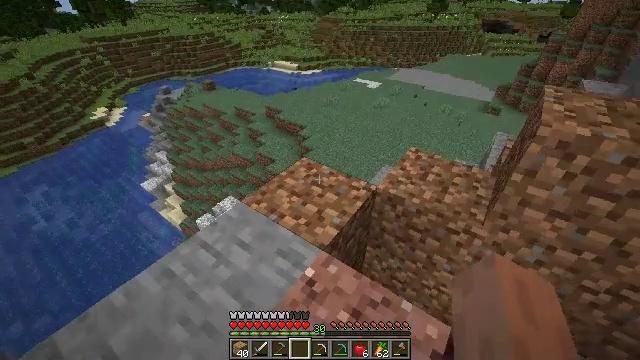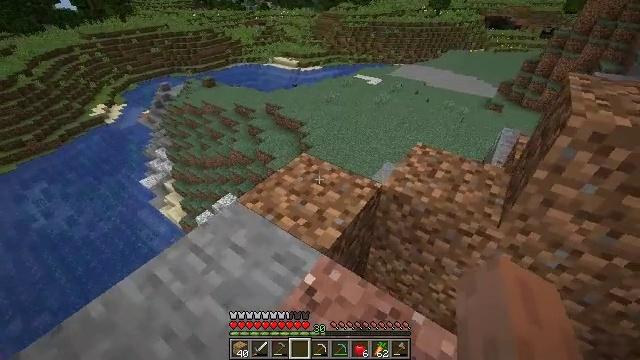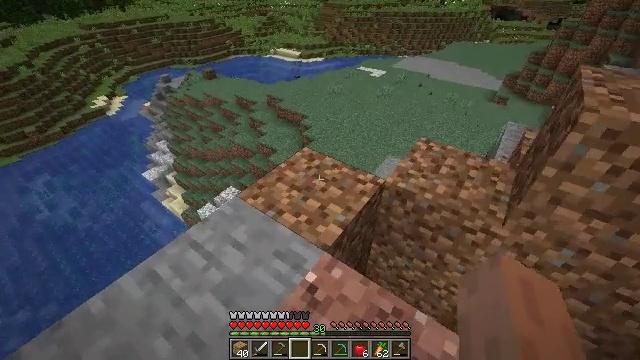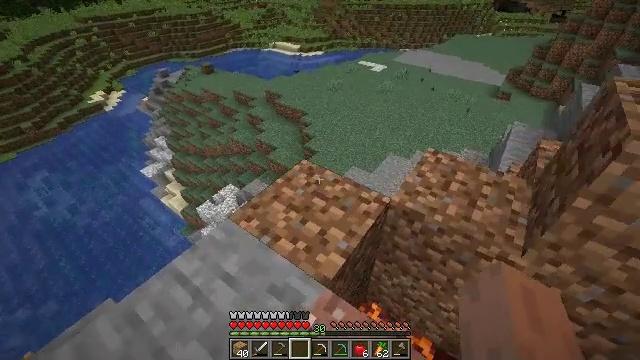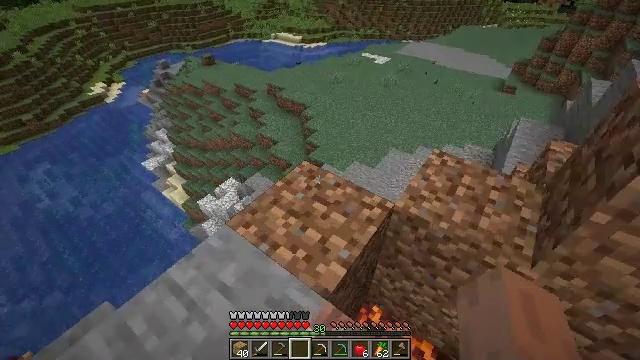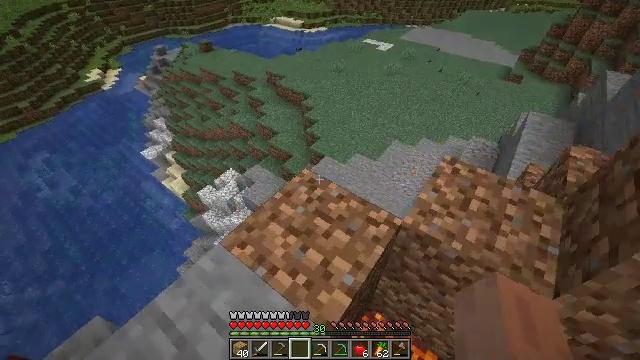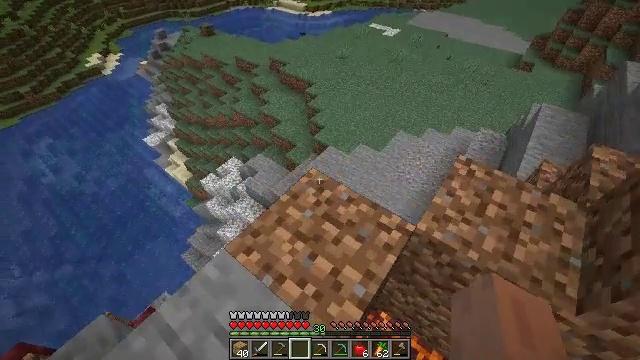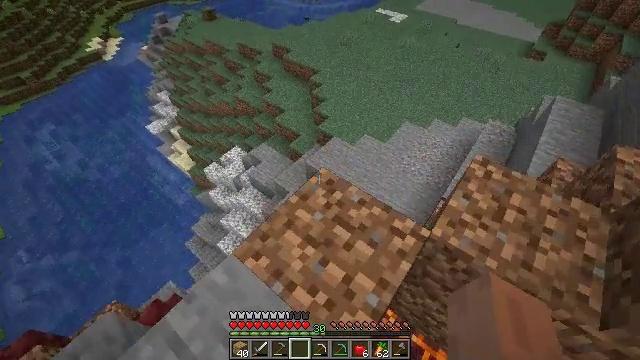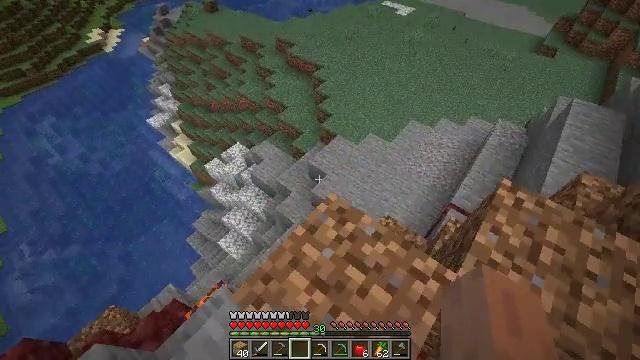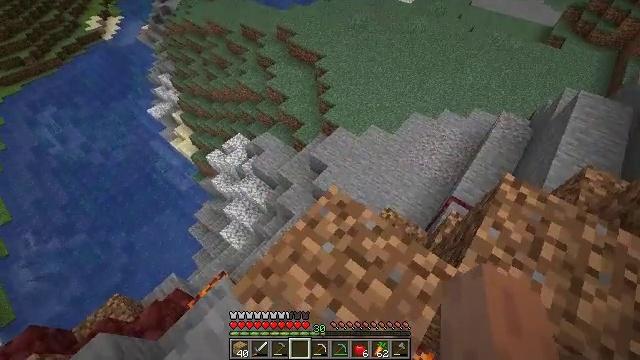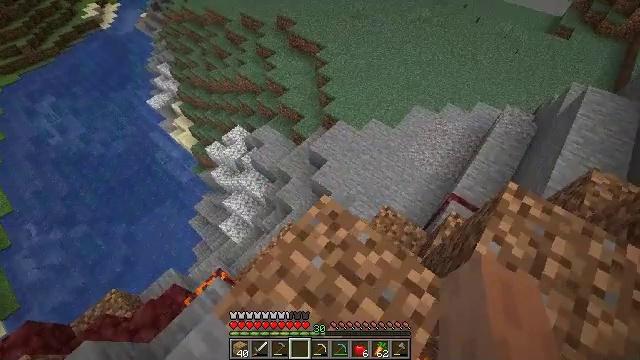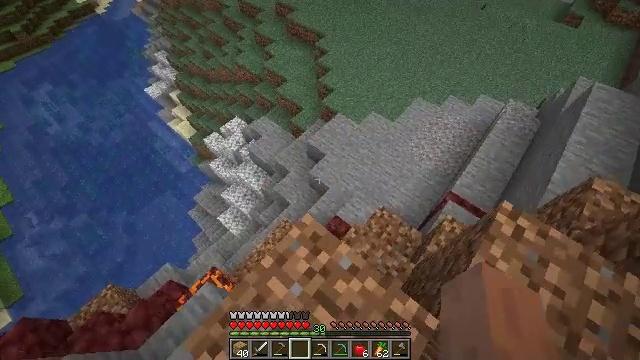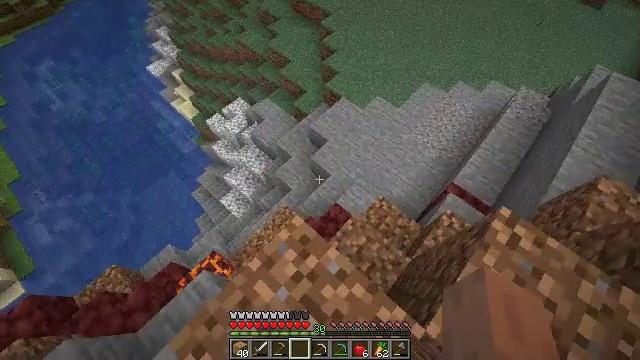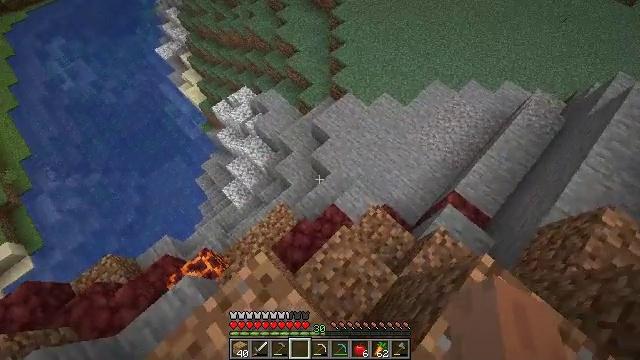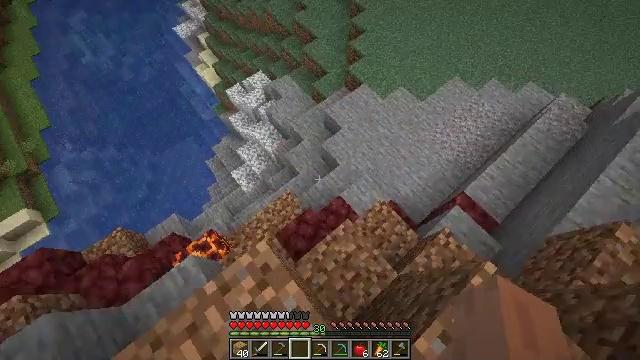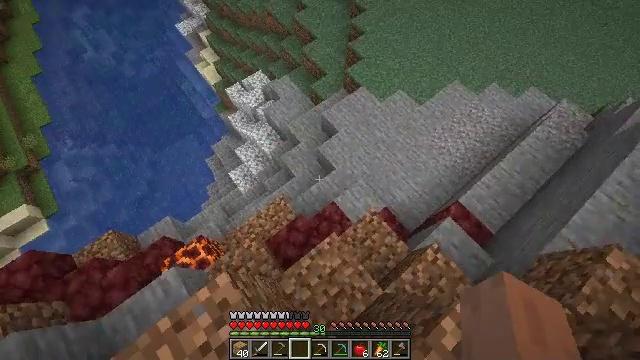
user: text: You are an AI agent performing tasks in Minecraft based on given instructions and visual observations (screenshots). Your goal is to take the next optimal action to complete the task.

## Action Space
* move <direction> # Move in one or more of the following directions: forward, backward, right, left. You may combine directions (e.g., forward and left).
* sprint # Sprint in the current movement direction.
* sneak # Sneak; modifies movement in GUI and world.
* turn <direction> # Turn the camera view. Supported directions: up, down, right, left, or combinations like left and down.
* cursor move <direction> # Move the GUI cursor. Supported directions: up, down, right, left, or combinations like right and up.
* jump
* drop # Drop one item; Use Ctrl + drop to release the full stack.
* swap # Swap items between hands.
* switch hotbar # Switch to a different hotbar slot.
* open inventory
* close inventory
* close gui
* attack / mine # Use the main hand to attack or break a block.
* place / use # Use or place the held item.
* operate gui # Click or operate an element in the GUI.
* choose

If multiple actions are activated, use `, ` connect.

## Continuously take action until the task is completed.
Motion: motion action
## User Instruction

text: Obtain an enchanting table using obsidian, diamonds, and a book.
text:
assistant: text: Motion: move forward
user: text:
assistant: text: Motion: move forward, turn down
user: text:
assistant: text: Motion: move forward, turn down
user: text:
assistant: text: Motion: move forward, turn down
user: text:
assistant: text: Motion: move forward and move left, turn down
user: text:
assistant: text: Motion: move forward and move left, turn down
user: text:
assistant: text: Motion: move forward, turn down
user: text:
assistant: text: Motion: move forward, turn down
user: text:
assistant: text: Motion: move forward and move right, turn down
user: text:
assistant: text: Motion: move forward and move right, turn down
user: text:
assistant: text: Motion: move forward and move right, turn down
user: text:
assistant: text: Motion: move forward and move right, turn left and down
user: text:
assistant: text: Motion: move forward and move right, turn left and down
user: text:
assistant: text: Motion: move forward and move right, turn left and down
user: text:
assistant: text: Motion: move forward and move right, turn left
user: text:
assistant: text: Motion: move forward and move right, turn left
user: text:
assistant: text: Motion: move forward and move right, turn left
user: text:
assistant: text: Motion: move forward and move right, turn left
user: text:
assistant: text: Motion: move forward and move right, turn left
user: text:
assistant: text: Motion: move forward and move right, turn left and up
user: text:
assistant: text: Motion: move right, turn left and up
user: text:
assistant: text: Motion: move right
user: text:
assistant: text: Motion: move right
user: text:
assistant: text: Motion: move right, turn left
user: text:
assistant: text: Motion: move right, turn left
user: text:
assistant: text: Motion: move right, turn left and up
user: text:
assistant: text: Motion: move right, turn left and up
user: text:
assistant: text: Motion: move right, turn left and up
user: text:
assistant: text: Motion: move right, turn left and up
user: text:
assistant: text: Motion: move right, turn left and up